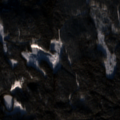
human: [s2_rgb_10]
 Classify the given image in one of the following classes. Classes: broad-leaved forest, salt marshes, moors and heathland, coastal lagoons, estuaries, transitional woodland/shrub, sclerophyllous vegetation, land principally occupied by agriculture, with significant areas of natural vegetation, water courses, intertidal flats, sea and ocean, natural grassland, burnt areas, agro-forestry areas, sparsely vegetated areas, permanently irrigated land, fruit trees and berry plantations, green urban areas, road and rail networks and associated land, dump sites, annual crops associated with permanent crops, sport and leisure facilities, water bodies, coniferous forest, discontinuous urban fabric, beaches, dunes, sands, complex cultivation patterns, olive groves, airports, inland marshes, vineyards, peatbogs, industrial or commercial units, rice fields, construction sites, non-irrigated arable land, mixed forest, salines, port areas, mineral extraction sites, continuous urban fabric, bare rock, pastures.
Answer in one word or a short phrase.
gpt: coniferous forest, mixed forest